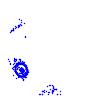
Particle: electron